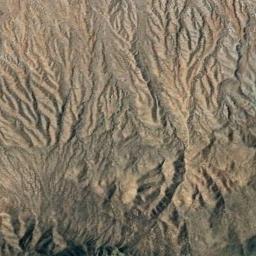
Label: mountain